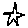
Label: star